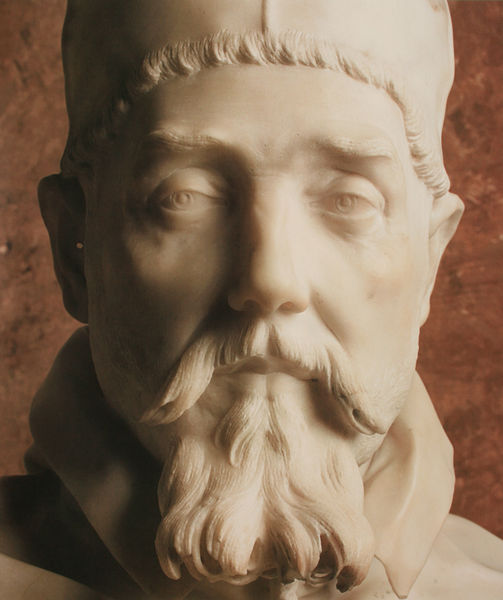
Titel: Porträt Papst Urban VIII Barberini (Detail)
Künstler: Gianlorenzo Bernini
Standort: Rom
Institution: Galleria Nazionale d'Arte Antica (Palazzo Barberini)
Schlagwörter: kopf, mann, schatten, weiß, braun, frau, haar, hintergrund, hut, marmor, mund, nase, stirn, blick, alt, bart, jacke, kappe, mütze, schnurrbart, wand, augen, bärtig, falten, gesicht, kragen, stein, vollbart, bildnis, portrait, porträt, auge, figur, haare, augenbrauen, frontal, lippen, locken, ohren, sanft, traurig, wald, hase, skulptur, statue, kopfbedeckung, farbe, cleric, hat, kaiser, papst, priest, red, white, collar, face, gray, hair, hallo, nose, realistisch, ernst, brauen, büste, pupillen, starr, pink, glatt, plastik, augenbraue, kinnbart, schnauzer, foto, fotografie, gesich, asien, asiatisch, haarkranz, augenlider, schielen, china, sad, man, skin, stone, ear, head, orange, mitra, tiara, eyes, male, bust, gaze, texture, mouth, beard, tod des marat, sculpture, marble, bildhauer, cheeks, tonsur, ears, eye, figure, lips, shadows, schnäutzer, cheek, eyebrows, asia, chinese, asiate, gesitlicher, carving, mongole, tan, forehead, marmorbüste, realistic, goatee, left, mann bart, bangs, mustache, moustache, serious, l, bernini, brows, maermor, bildhauererei, kaopf, quiet, pupils, lids, aht, skulpture, 1640, irises, closeup, retina, stsone, mousgtache, even, gianlorenzo bernini